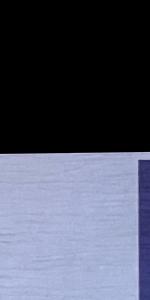
Label: Empty